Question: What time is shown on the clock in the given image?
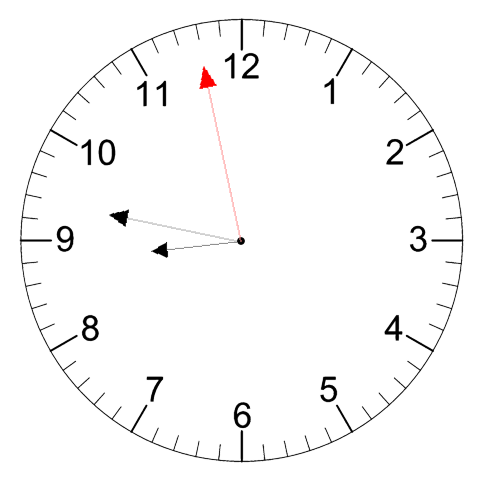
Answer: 08:46:58